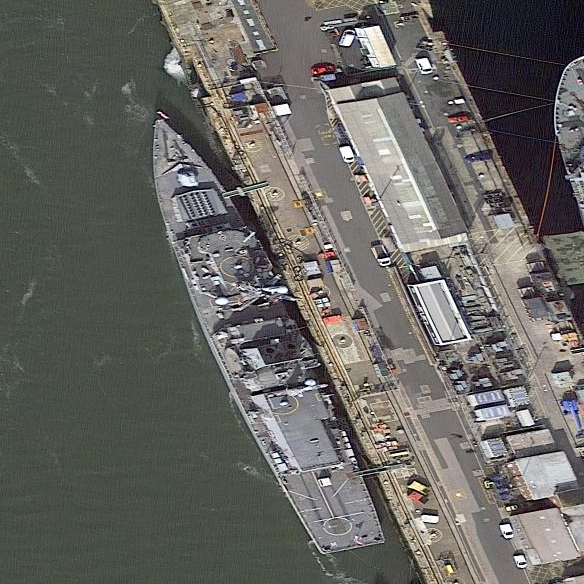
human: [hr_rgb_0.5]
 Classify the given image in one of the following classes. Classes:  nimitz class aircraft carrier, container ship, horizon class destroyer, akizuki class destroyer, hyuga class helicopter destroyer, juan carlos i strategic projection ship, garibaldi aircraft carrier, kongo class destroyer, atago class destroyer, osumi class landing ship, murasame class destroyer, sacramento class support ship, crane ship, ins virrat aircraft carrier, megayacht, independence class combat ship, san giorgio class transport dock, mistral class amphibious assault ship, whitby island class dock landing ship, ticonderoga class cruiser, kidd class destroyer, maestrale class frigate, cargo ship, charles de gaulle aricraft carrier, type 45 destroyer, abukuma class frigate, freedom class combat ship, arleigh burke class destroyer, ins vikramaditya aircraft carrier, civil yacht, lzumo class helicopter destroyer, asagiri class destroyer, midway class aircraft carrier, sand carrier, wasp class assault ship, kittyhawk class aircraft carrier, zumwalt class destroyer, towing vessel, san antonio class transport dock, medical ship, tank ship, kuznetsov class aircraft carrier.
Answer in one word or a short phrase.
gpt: Type 45 destroyer